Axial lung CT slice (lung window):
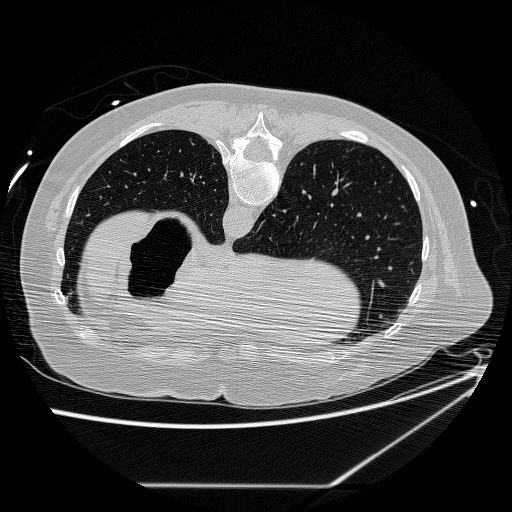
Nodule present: no